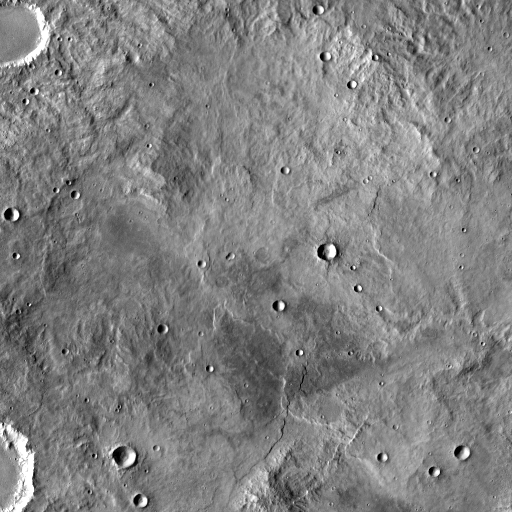
Crater classes present: Background, Other